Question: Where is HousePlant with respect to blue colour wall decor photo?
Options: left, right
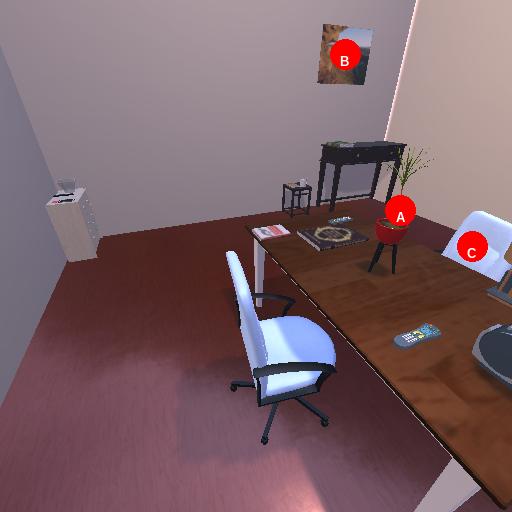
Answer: left